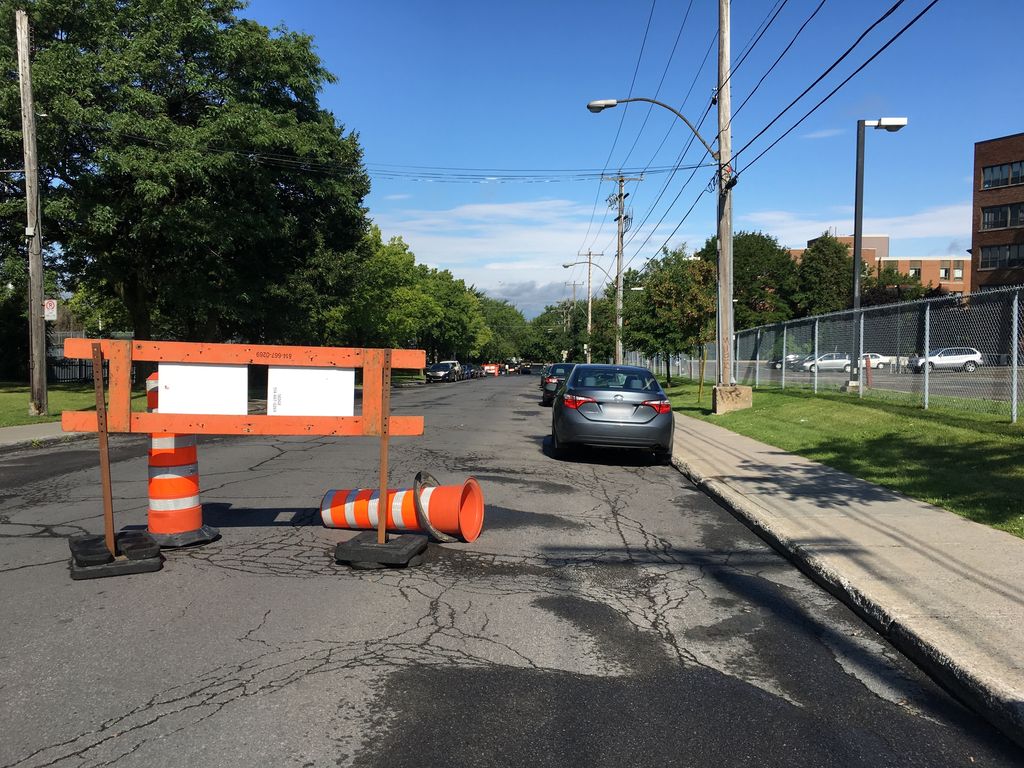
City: montreal